Field crop: maize
Growth stage: 1
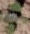
Species: chenopodium